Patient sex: F
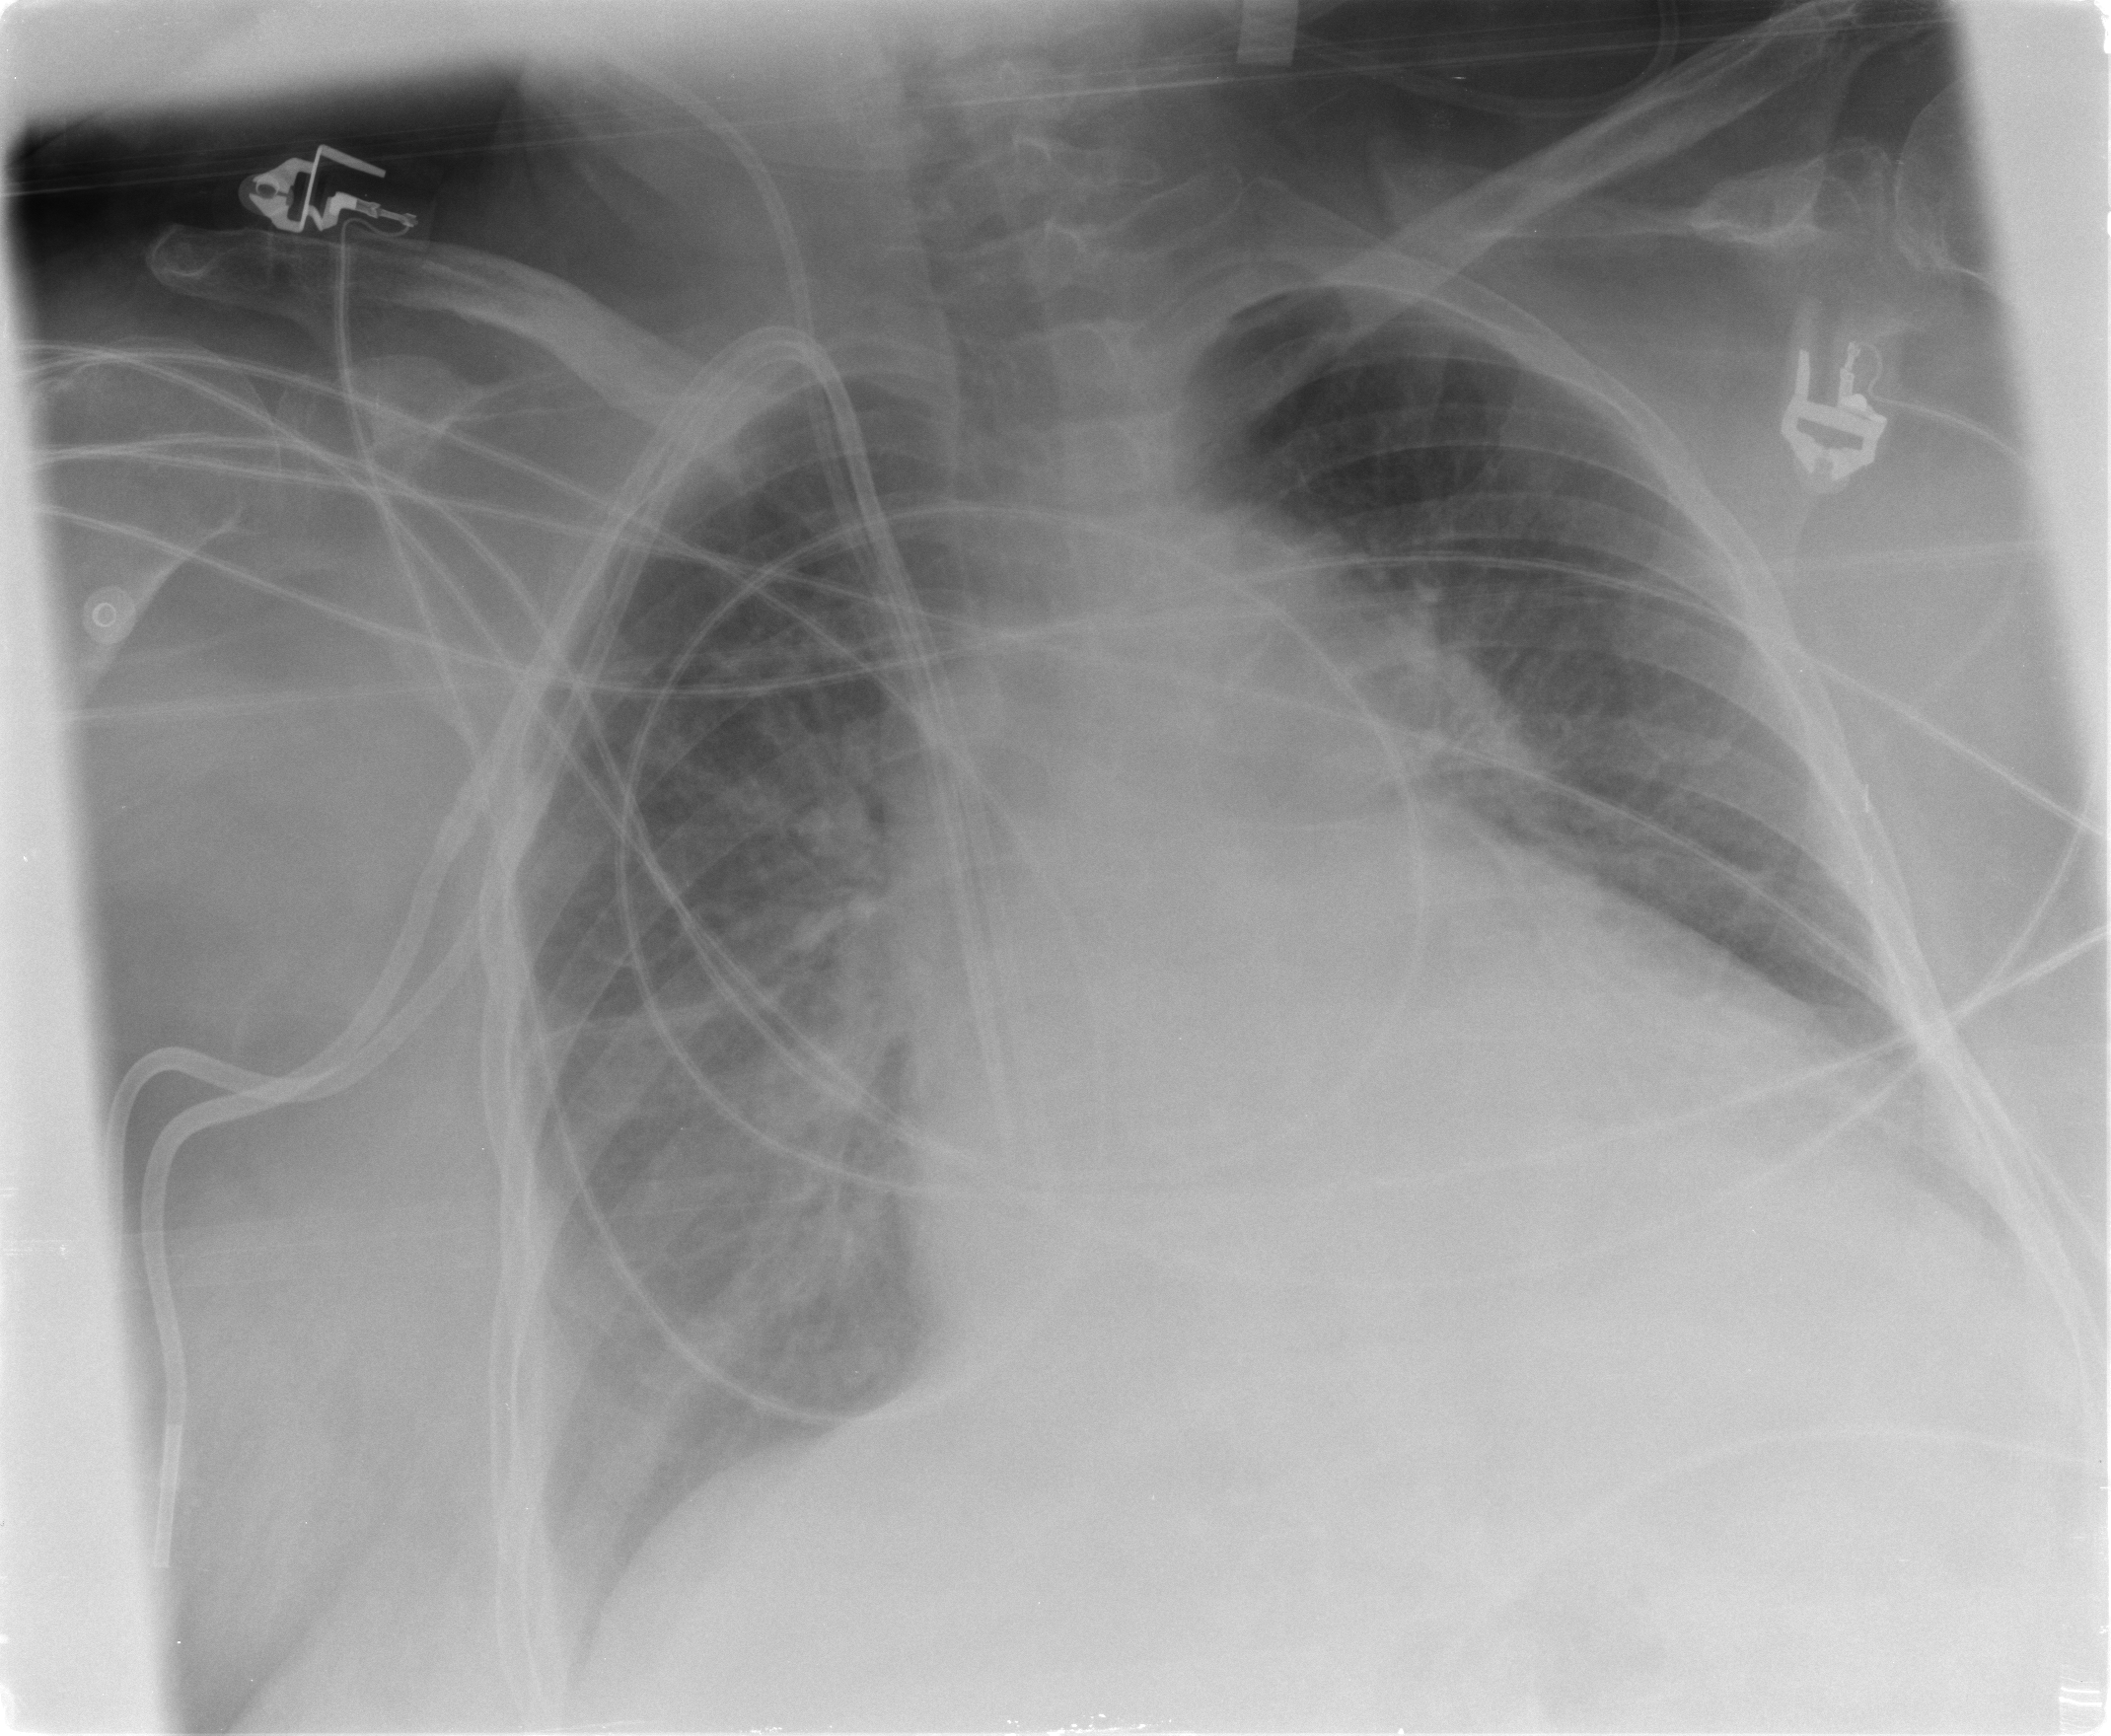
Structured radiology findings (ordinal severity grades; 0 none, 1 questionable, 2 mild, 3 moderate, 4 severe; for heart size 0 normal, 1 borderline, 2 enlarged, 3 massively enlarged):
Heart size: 2
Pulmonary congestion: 2
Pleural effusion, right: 1
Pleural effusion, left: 1
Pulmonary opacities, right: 2
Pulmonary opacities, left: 0
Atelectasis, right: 2
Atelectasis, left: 2